【题型】填空题　【知识点】立体几何　【难度】easy
如图，底面半径为 4 的圆锥，将其放倒在一平面上，使圆锥在此平面内绕圆锥顶点 $S$ 滚动，当这个圆锥在平面内转回原位置时，圆锥本身恰好滚动了 2 周，则圆锥的表面积为\underline{\quad\quad\quad}.

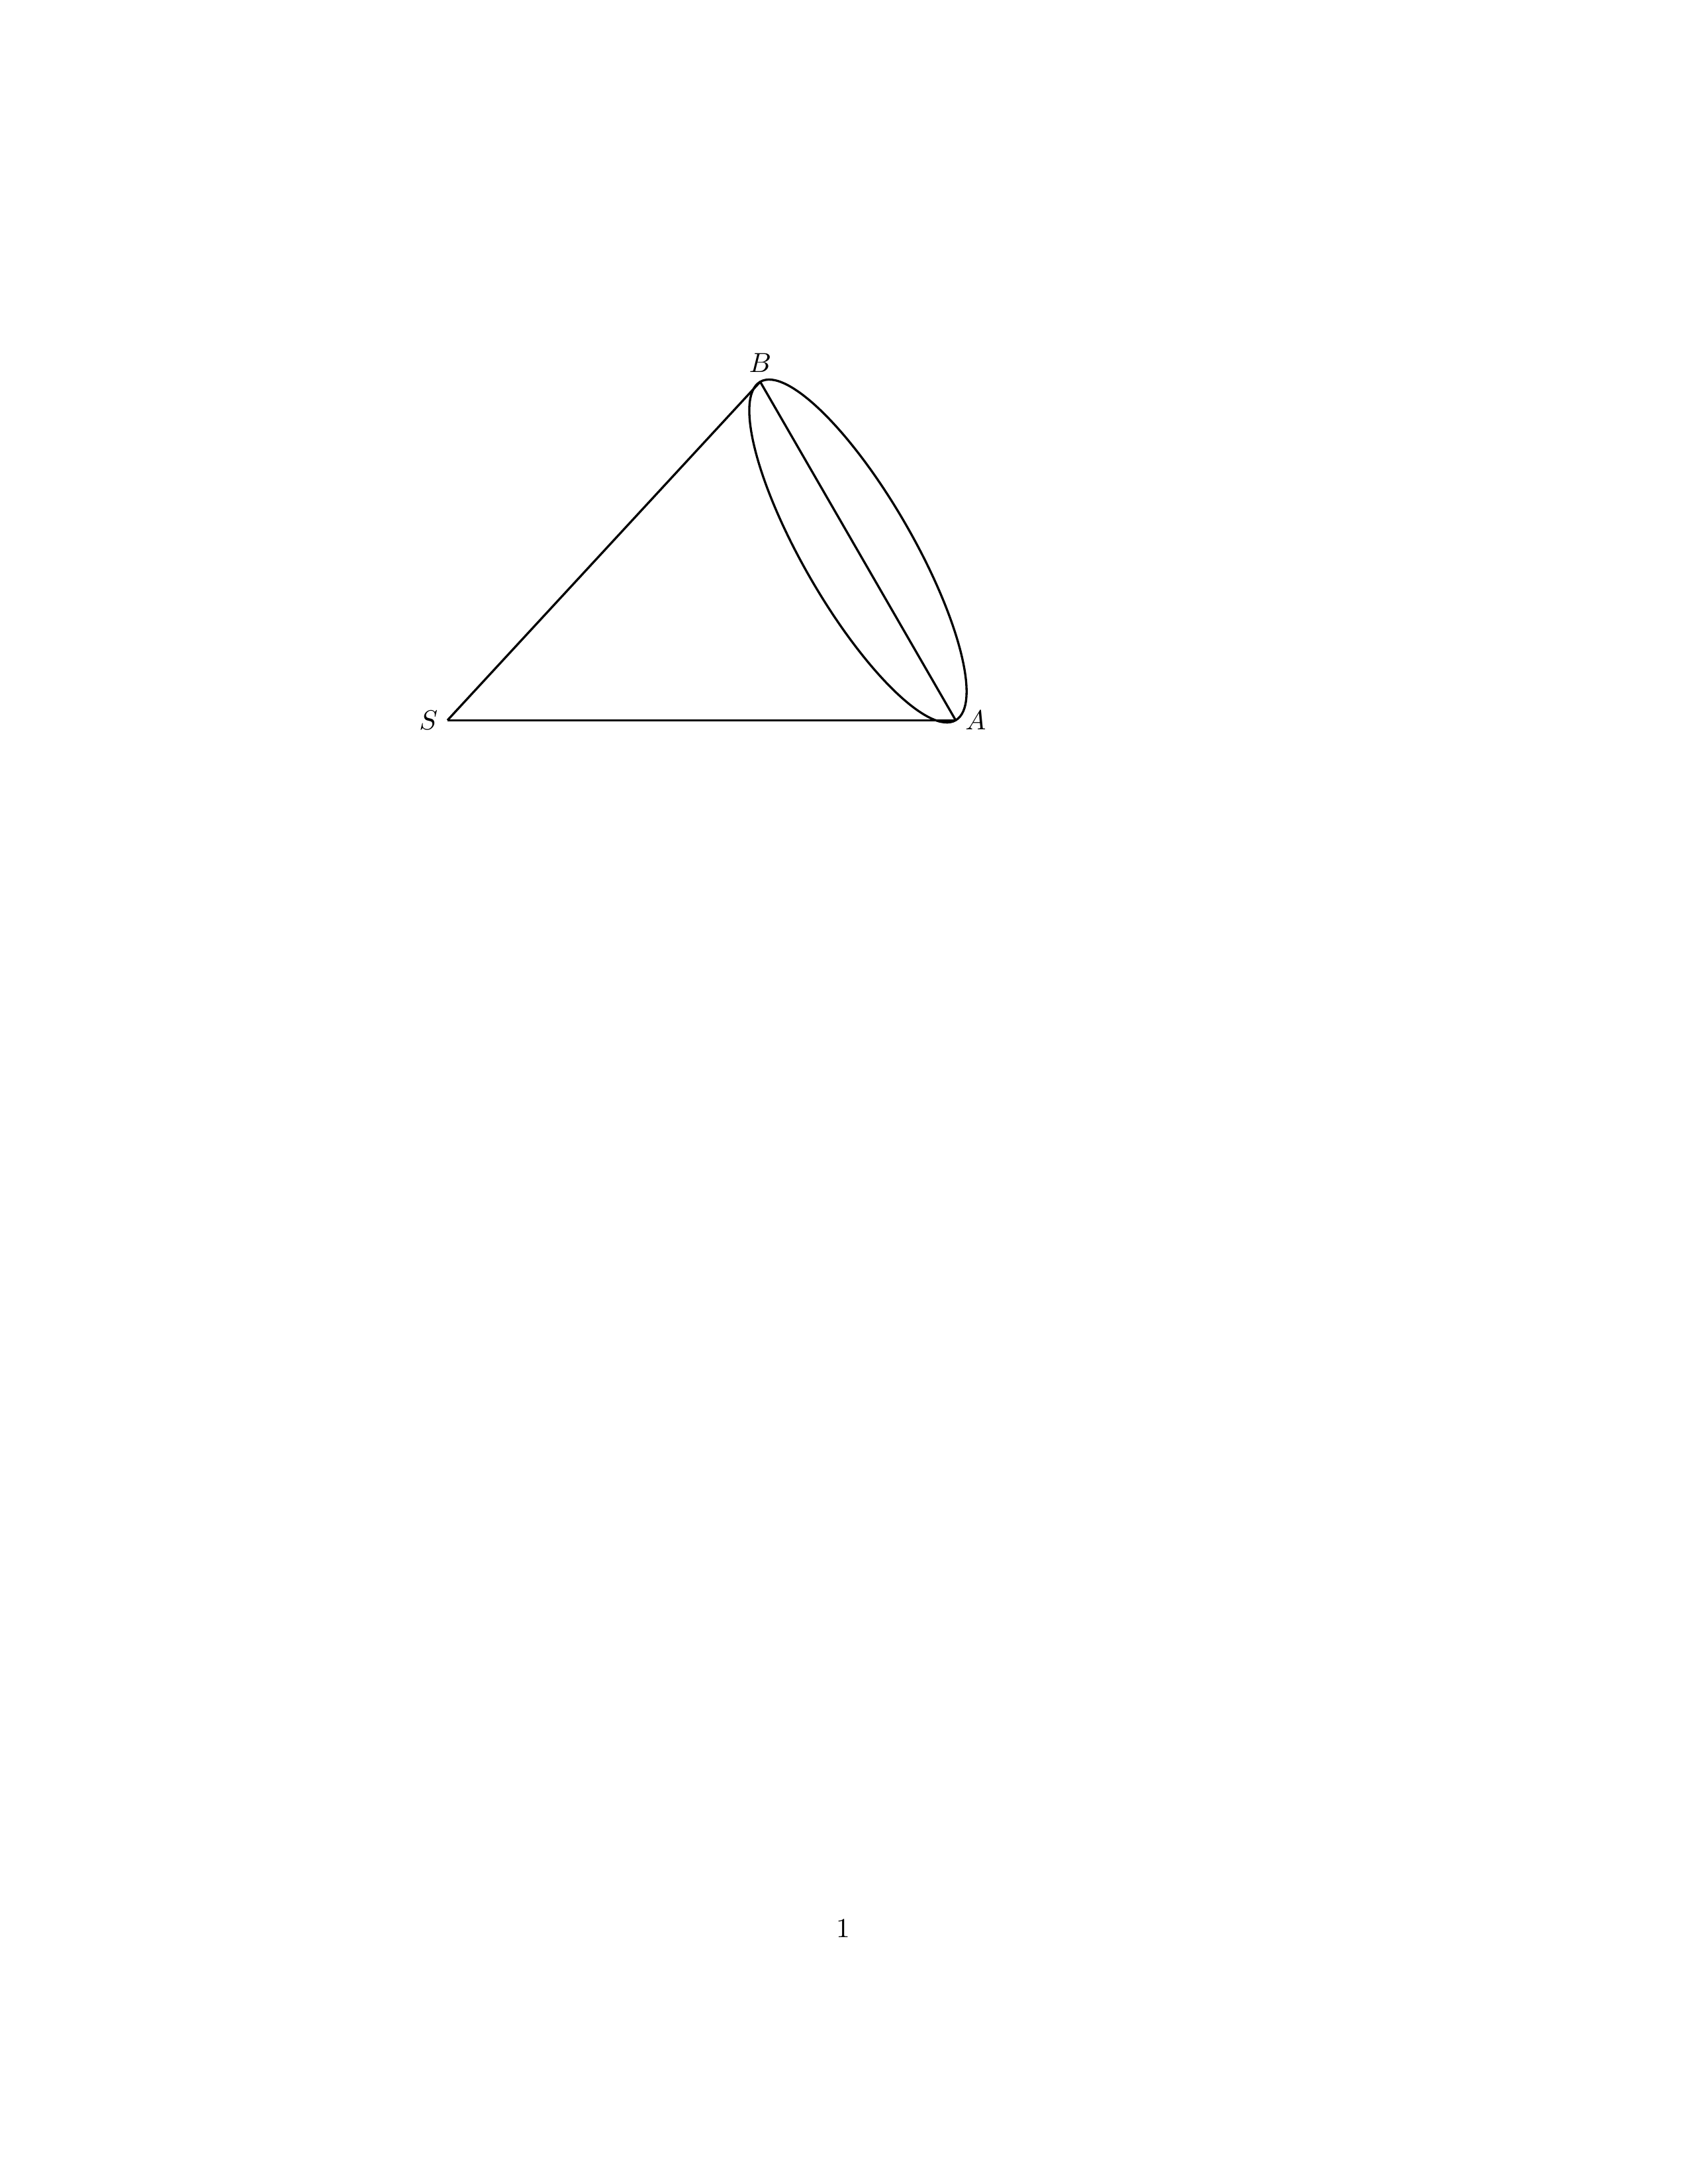
【解答】
【答案】$48\pi$

【知识点】圆锥的展开图及最短距离问题、圆锥表面积的有关计算

【分析】设圆锥的母线长为 $l$，底面半径为 $r$，由题意可得 $2\pi l = 2 \times 2\pi r$，可得 $l = 8$，进而可求表面积．

【详解】设圆锥的母线长为 $l$，底面半径为 $r = 4$，

则 $2\pi l = 2 \times 2\pi r$，解得 $l = 2r = 8$，

所以圆锥的表面积为 $\pi \times 8 \times 4 + \pi \times 4^2 = 48\pi$

故答案为：$48\pi$.